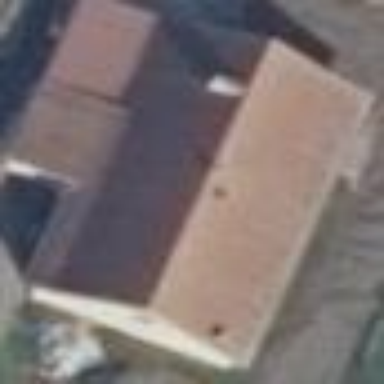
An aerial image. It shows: Simple and straightforward house.